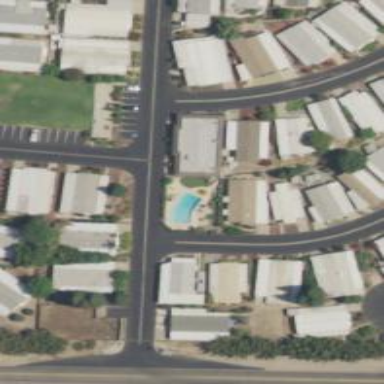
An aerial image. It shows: Living street.